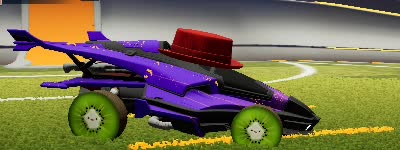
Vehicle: aftershock